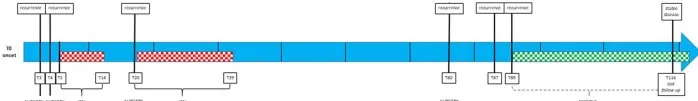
The treatment timeline of the patient. Single-line units in the last 12 months. Dotted squared space: systemic therapy [interferon (IFN), red; sirolimus, green].
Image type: chart (chart)